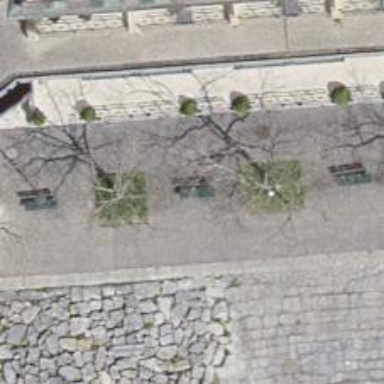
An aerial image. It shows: Bench for seating.